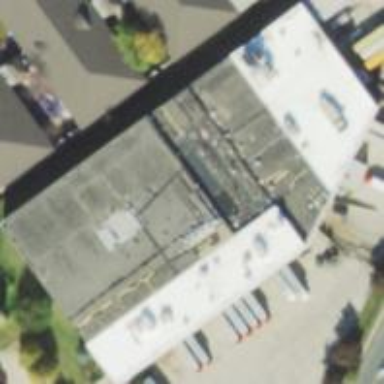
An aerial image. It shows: Commercial building.